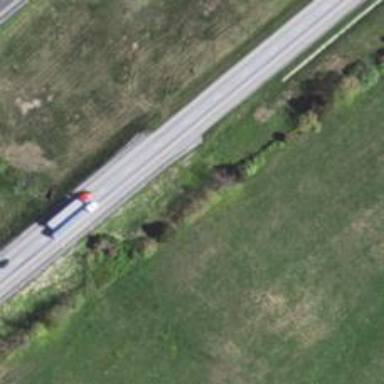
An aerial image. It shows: Motorway.